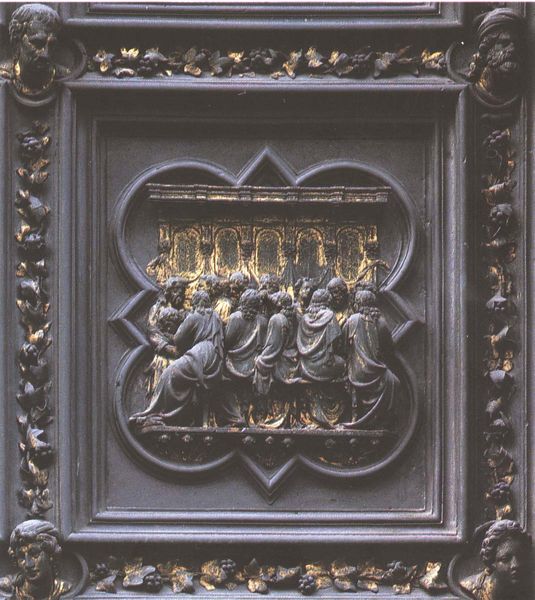
Titel: Nordtür
Künstler: Lorenzo Ghiberti
Standort: Florenz, Baptisterium (EU - I - Toskana)
Schlagwörter: blätter, gruppe, menschen, köpfe, männer, schwarz, säulen, gelage, rahmen, gold, sitzend, gewänder, trauben, relief, ornamente, vierpass, zierrahmen